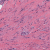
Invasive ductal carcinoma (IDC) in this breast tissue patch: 0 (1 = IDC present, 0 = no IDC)